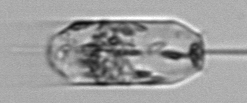
Label: Ditylum_brightwellii